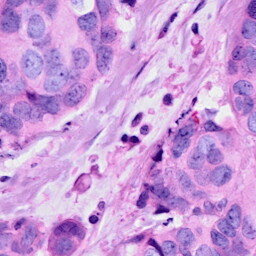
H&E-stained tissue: Breast